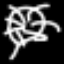
Label: leaf